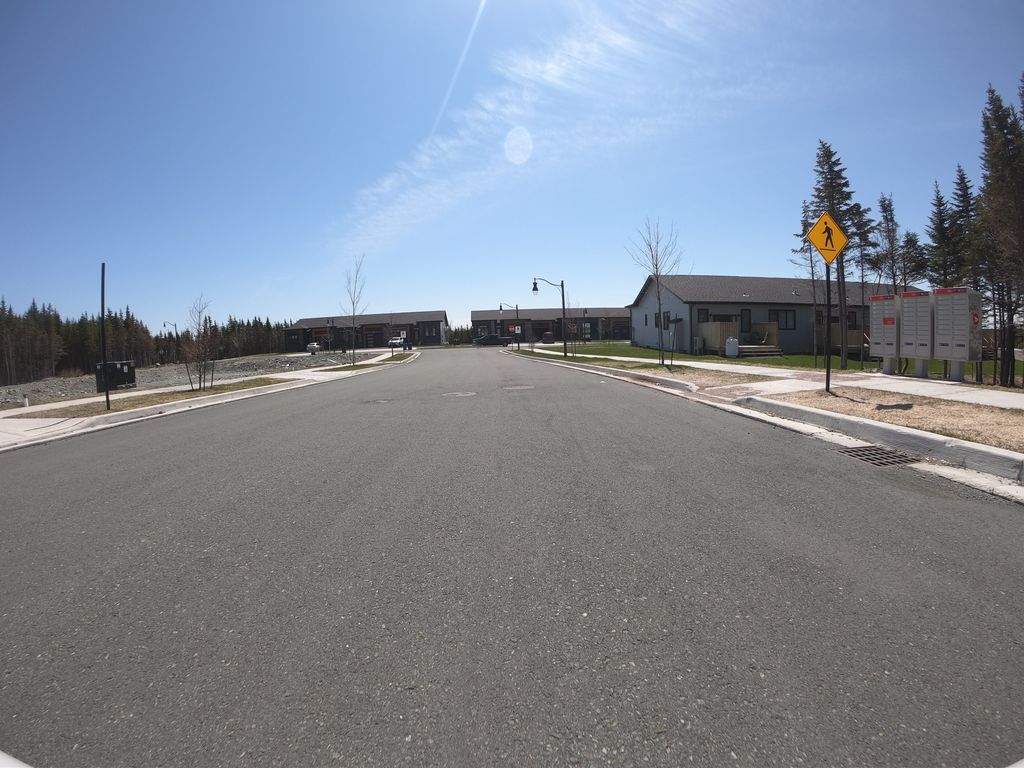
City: st_johns